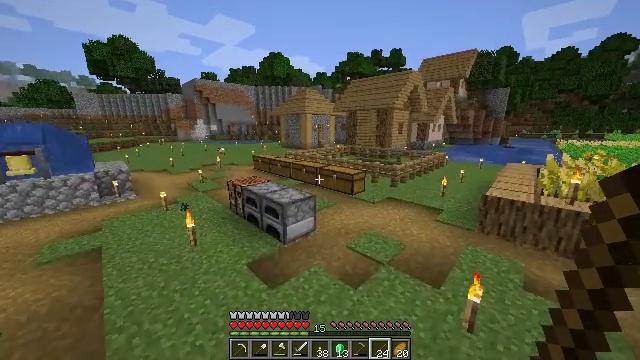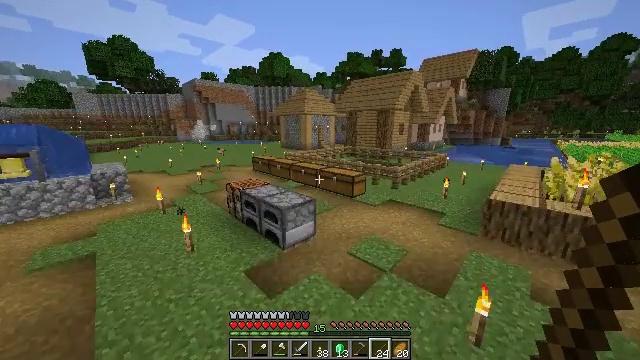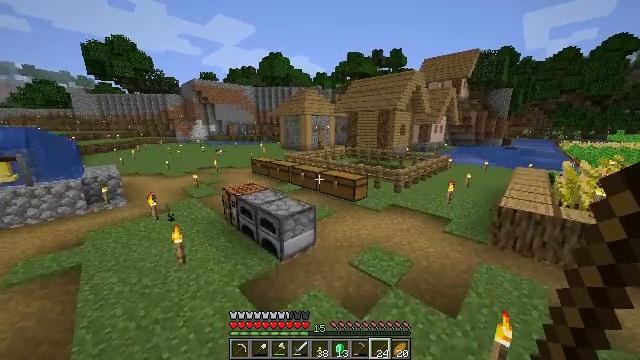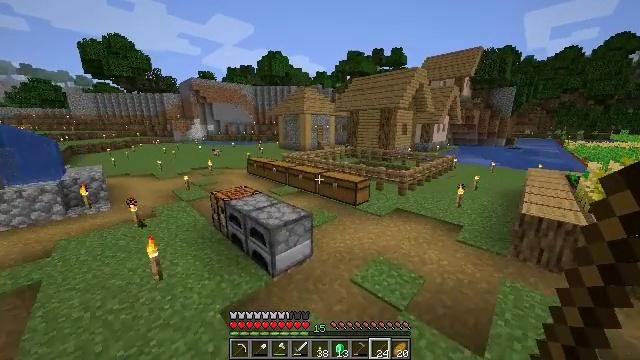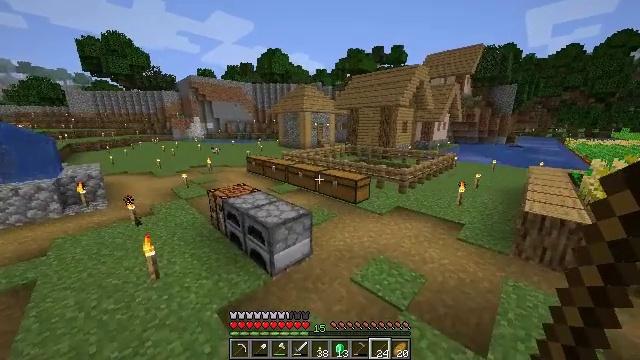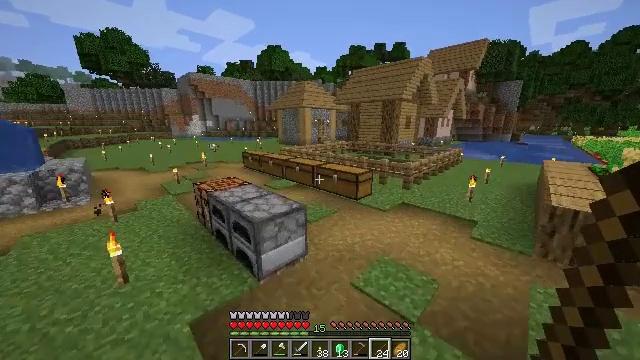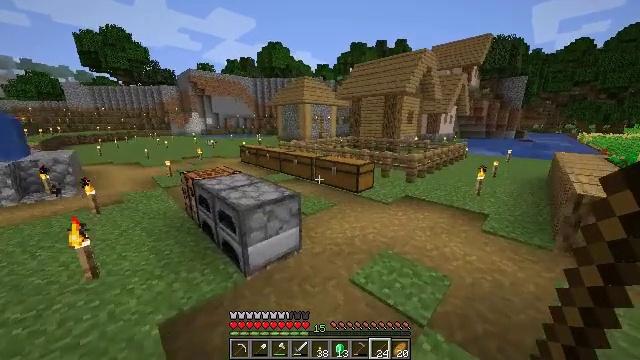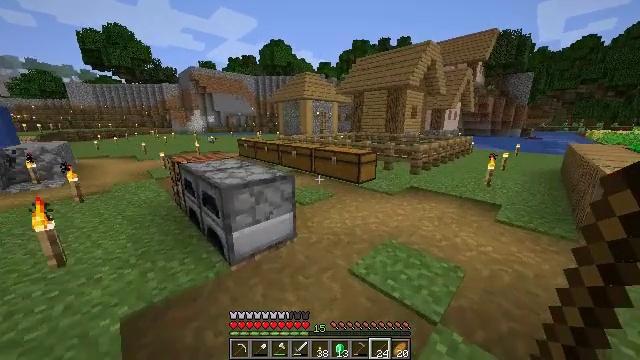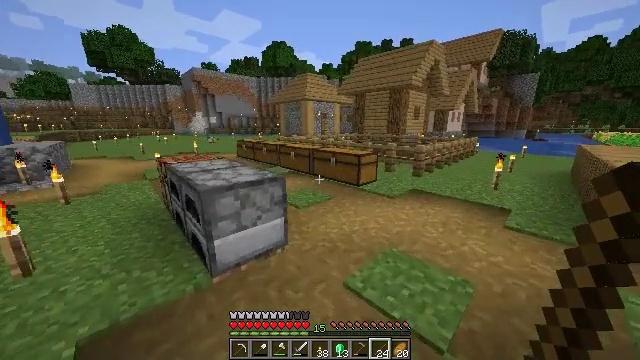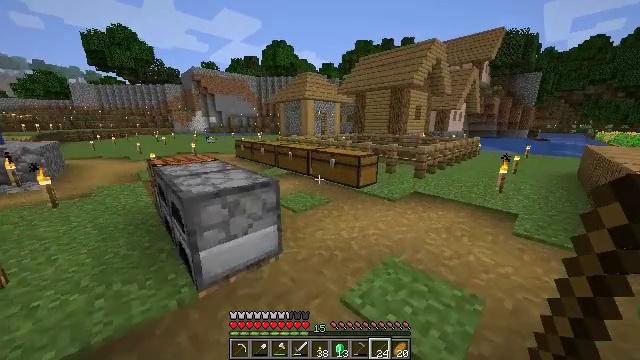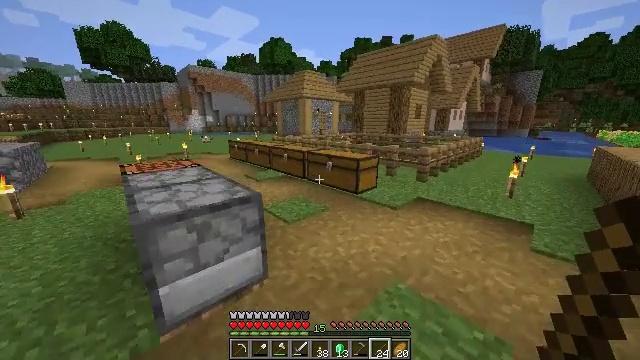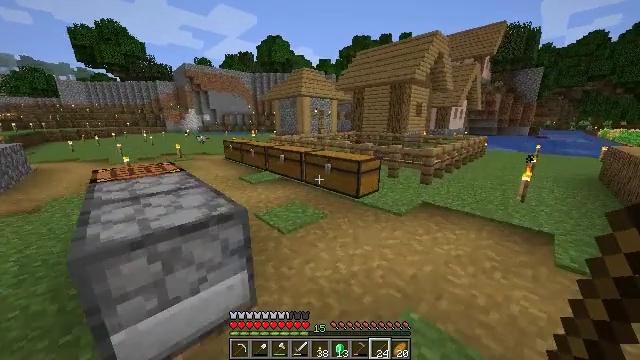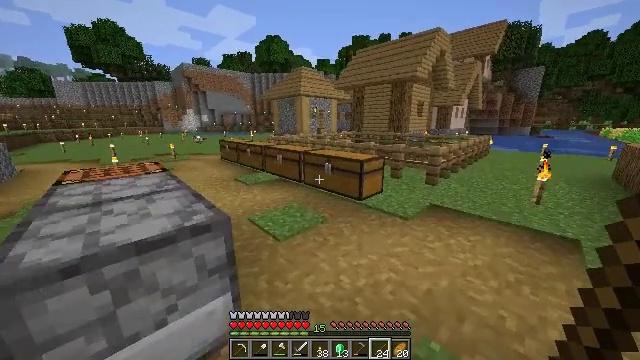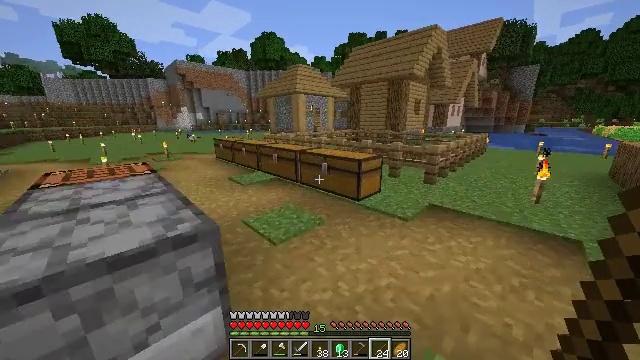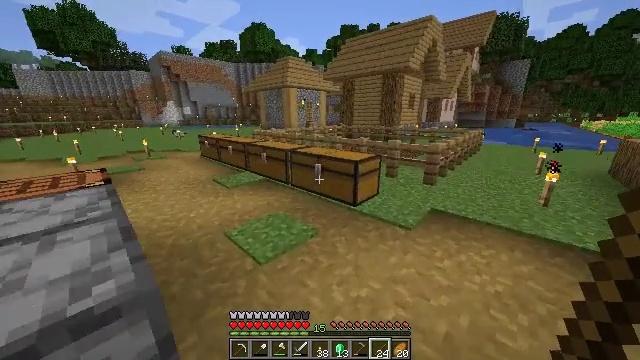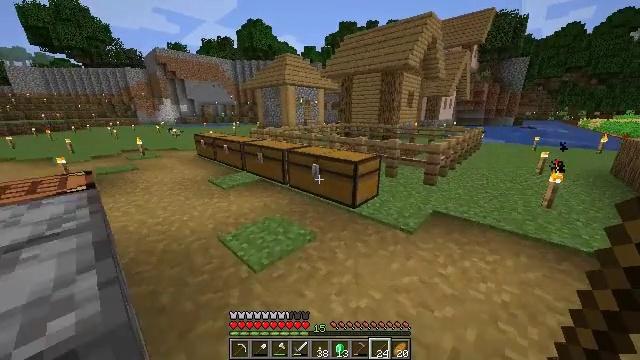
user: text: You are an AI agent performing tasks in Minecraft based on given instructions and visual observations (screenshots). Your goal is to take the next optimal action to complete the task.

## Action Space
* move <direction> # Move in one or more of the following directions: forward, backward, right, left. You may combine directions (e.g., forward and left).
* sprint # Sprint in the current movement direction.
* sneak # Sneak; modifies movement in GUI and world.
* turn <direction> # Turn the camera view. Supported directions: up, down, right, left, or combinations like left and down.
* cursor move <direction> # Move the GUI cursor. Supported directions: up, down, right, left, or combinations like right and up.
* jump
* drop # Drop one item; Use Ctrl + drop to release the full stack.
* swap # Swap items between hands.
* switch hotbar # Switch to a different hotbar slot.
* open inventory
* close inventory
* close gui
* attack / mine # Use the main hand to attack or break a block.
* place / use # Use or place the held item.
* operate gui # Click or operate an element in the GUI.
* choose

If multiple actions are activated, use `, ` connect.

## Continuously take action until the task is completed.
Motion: motion action
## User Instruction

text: Remove a stone hoe from the inventory.
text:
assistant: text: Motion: move forward, sprint, jump
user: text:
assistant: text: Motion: move forward and move right, sprint, jump
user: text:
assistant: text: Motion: move forward and move right, sprint, jump
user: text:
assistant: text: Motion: move forward and move right, sprint, jump
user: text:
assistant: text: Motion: move forward and move right, sprint, jump
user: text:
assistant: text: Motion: move forward and move right, sprint
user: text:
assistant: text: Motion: move forward and move right, sprint
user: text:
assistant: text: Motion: move forward and move right, sprint
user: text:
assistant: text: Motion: move forward, sprint
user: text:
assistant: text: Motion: move forward, sprint
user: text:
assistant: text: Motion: move forward, sprint
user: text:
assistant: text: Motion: move forward, sprint
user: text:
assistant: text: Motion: move forward, sprint
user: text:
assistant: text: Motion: move forward, sprint, turn right and down
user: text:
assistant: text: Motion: move forward, sprint
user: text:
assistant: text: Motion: move forward, sprint
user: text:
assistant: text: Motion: move forward, sprint
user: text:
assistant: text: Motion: move forward, sprint, turn down
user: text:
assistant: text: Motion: move forward, sprint, turn down
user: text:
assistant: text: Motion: move forward, turn down, use / place
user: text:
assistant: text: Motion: move forward, use / place
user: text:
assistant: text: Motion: use / place
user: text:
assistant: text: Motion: use / place
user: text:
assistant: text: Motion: no_op
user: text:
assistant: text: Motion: open gui
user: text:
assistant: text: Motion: no_op
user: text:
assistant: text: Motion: cursor move up
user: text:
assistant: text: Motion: no_op
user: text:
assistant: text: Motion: no_op
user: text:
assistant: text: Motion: no_op